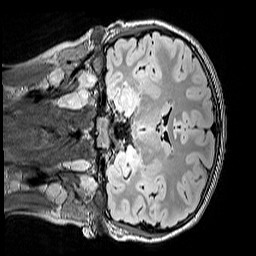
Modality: FLAIR
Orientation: coronal
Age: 9
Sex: female
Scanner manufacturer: siemens
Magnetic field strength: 3 T
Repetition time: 5 s
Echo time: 0.388 s